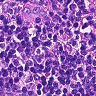
Metastatic tissue present: no